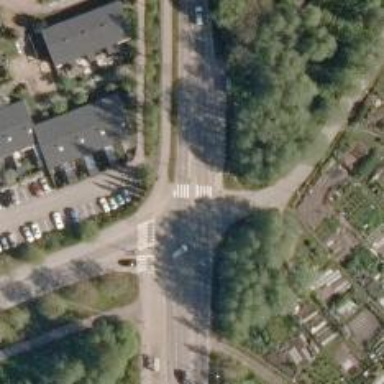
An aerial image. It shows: Uncontrolled zebra crossing with central island.